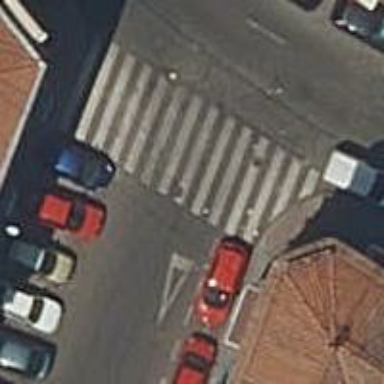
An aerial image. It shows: Uncontrolled footway crossing with markings.